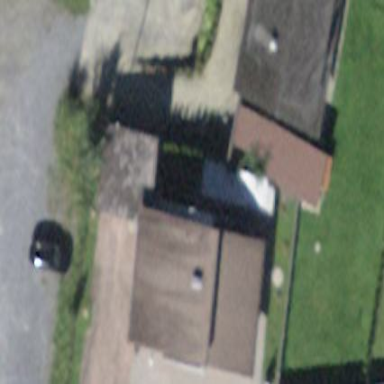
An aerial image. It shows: Building.